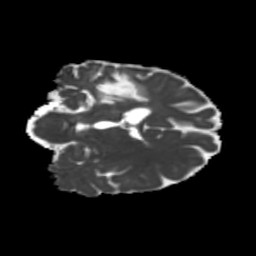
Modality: MD
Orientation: coronal
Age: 42
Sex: male
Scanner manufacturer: siemens
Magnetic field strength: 3 T
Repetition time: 5.25 s
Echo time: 0.08 s